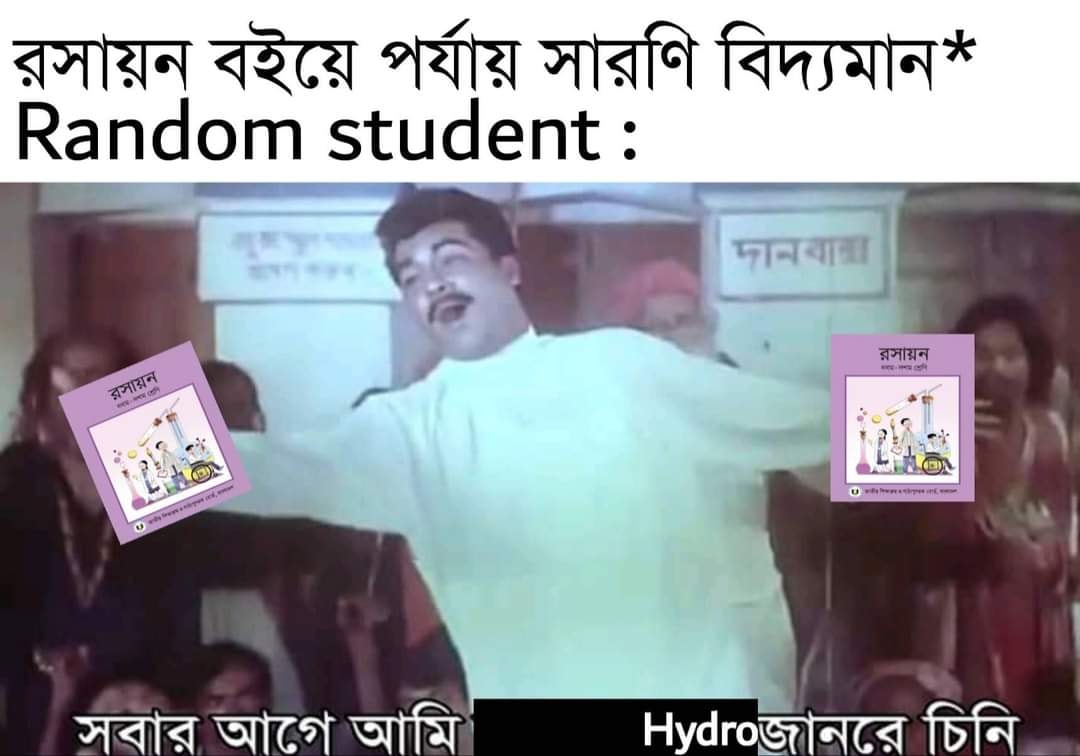
Caption: রসায়ন বইয়ে পর্যায় সারণি বিদ্যমান*   Random student :    সবার আগে আমি  Hydro জানরে চিনি
Label: non-hate